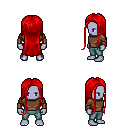
a pixel art fantasy rpg character, male body template, dark elf, purple skin, brown long-sleeve shirt, teal pants, red extra-long hairstyle, leather bracers, four views (front, back, left, right), 2x2 character sprite sheet, small pixel art, hard edges, no anti-aliasing